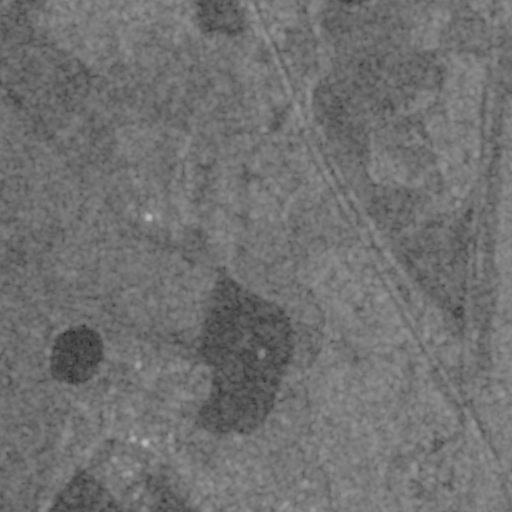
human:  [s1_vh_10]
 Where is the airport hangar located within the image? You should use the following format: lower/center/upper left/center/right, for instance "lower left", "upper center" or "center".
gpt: The airport hangar is located in the center left of the image.
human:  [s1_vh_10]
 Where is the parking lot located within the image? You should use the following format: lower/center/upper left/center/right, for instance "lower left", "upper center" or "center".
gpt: The parking lot is located in the lower right of the image.
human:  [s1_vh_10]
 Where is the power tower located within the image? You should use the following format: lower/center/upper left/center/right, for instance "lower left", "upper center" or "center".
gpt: The power tower is located in the upper of the image.
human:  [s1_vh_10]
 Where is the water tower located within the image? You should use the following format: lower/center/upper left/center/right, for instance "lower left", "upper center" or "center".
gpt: The water tower is located in the upper left of the image.
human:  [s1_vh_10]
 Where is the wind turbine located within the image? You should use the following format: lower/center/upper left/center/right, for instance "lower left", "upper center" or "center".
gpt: The wind turbine is located in the lower left of the image.
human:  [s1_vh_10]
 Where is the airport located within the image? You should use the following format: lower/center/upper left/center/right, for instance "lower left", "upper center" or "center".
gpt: There is no airport in the image.

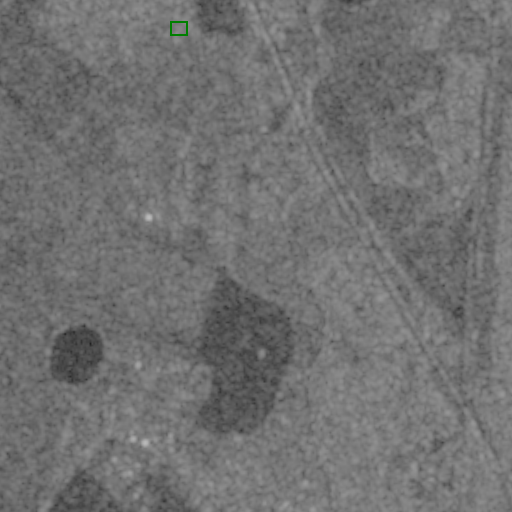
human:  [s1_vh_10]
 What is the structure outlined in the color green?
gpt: The structure outlined in green is a park.
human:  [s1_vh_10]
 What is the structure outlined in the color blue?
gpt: There is no blue outline.